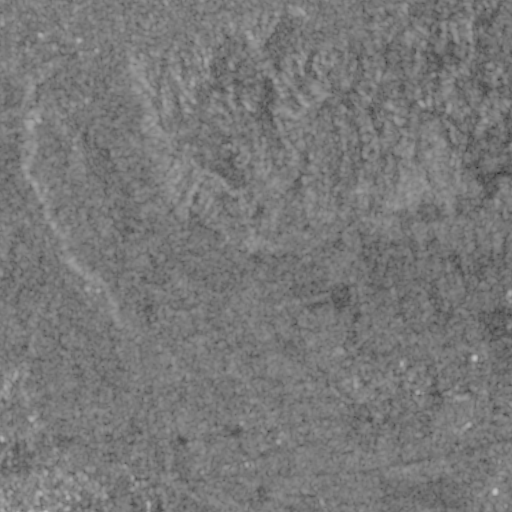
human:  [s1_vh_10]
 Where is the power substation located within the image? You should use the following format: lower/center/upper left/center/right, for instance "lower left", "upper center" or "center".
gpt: The power substation is located in the lower right of the image.
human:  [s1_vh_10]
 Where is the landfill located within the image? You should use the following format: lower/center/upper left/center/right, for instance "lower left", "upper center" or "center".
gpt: There is no landfill in the image.

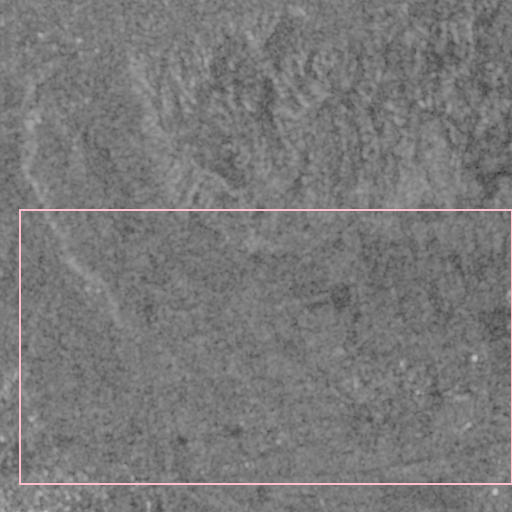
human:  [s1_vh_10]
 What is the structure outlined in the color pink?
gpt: The structure outlined in pink is a crop field.
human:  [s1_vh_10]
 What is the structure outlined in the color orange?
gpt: There is no orange outline.